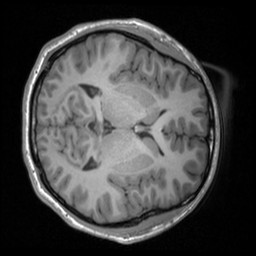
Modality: T1w
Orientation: axial
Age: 22
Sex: male
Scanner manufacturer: siemens
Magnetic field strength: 3 T
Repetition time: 1.9 s
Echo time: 0.00226 s